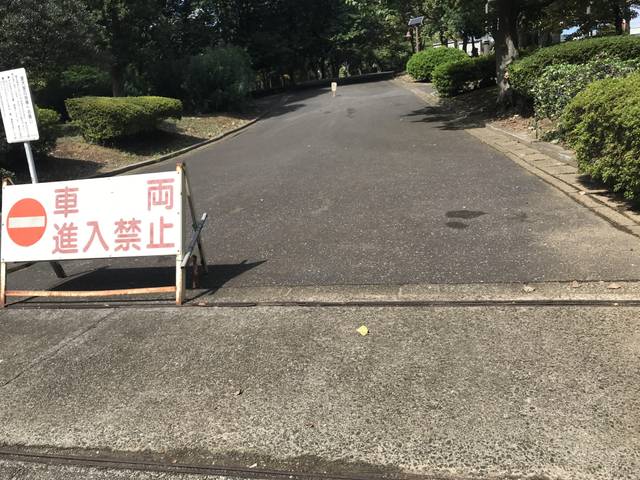
Region: Japan
Coordinates: 35.677, 139.748